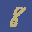
Label: 8